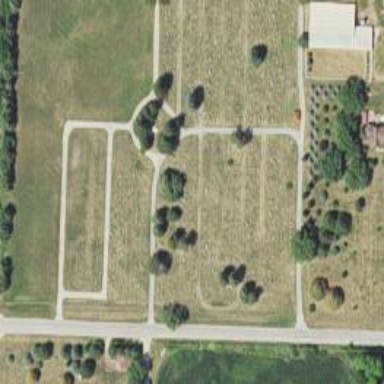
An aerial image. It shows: Cemetery.